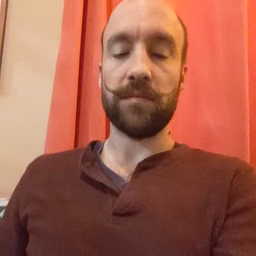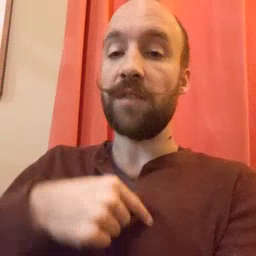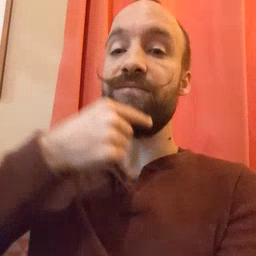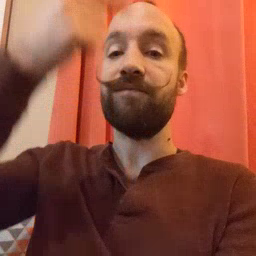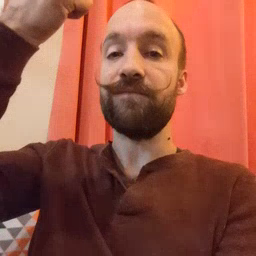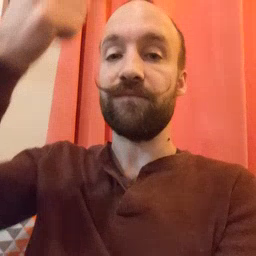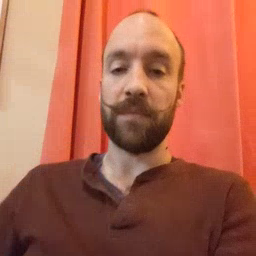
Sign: giraffe